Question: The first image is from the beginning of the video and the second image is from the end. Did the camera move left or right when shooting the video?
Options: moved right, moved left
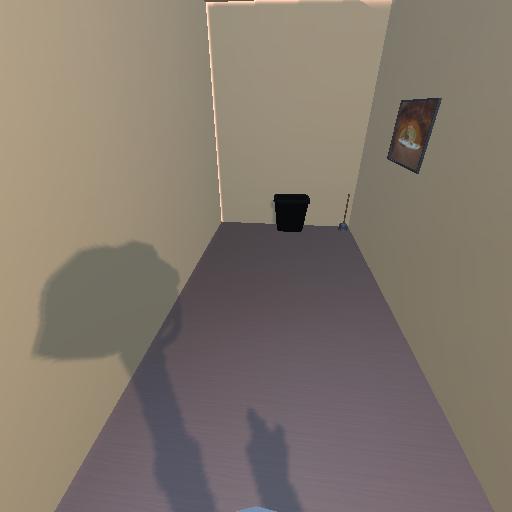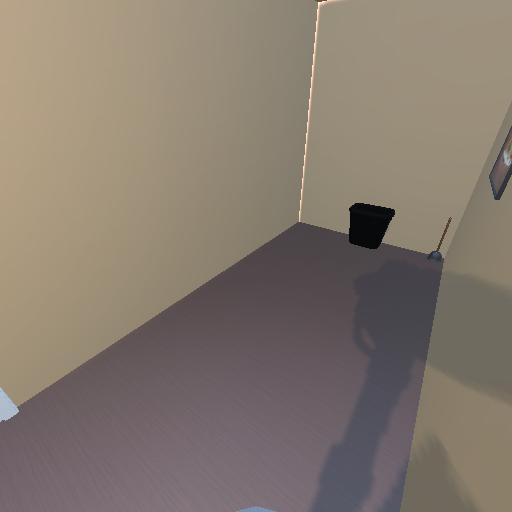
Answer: moved right